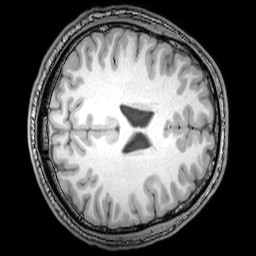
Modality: T1w
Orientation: axial
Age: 24
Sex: male
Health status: healthy
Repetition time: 0.081 s
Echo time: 0.037 s